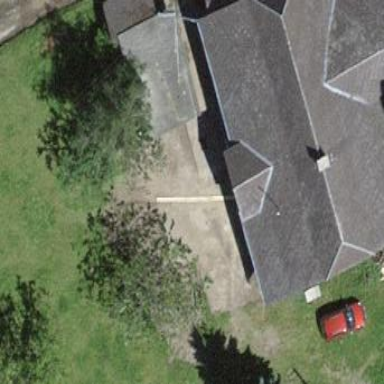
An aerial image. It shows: Farm building.